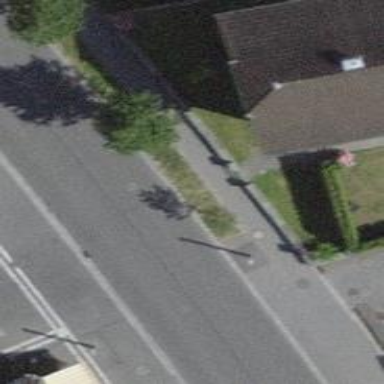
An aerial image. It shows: Kerb barrier.